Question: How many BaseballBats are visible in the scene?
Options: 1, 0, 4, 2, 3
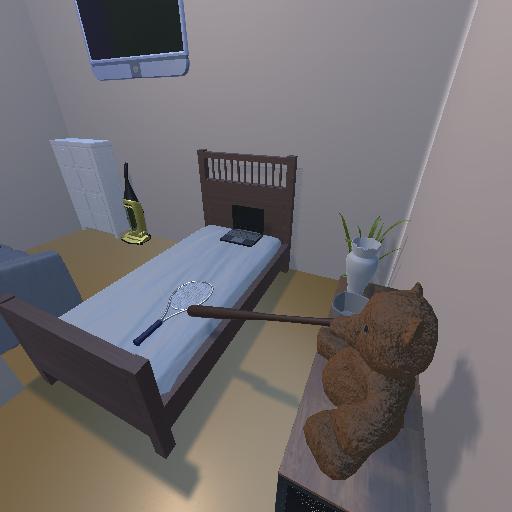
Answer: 1